Aerial crown-view tile of a tropical tree (Barro Colorado Island, Panama), acquired 20250217:
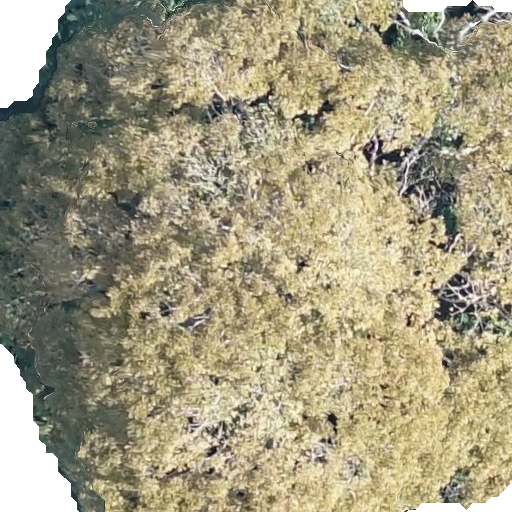
Species: Dipteryx oleifera
GBIF accepted scientific name: Dipteryx oleifera
Crown area: 491.053 m²